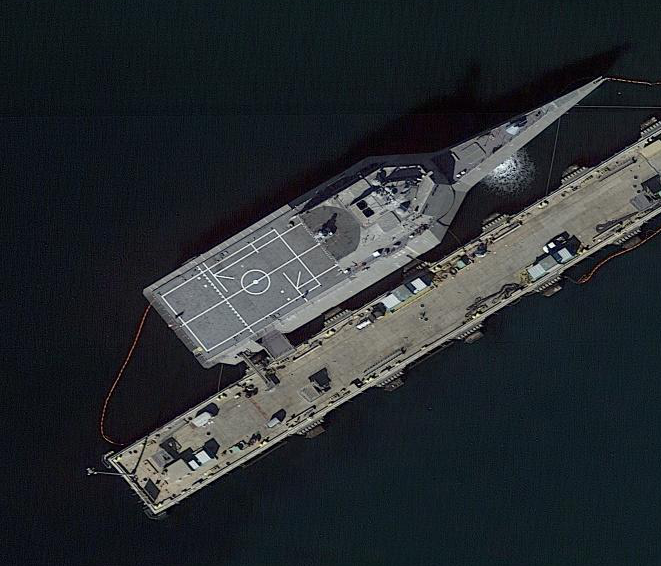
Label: Independence-class_combat_ship